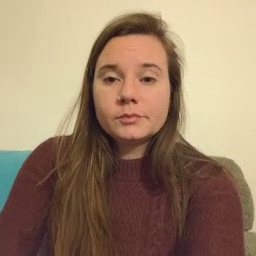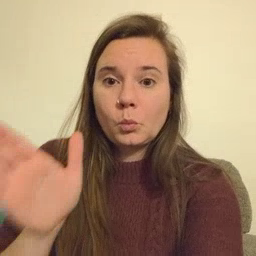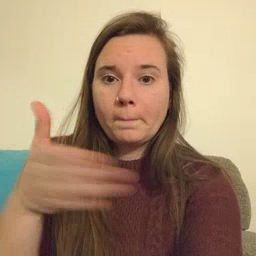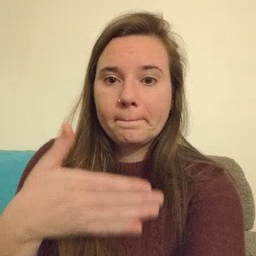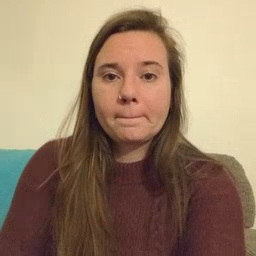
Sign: room